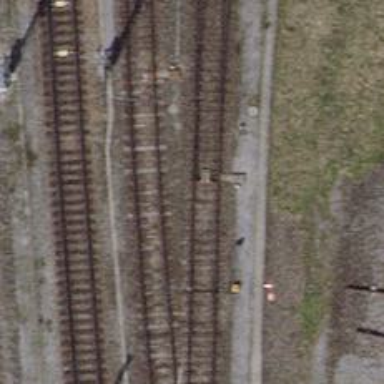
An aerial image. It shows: Railway switch.